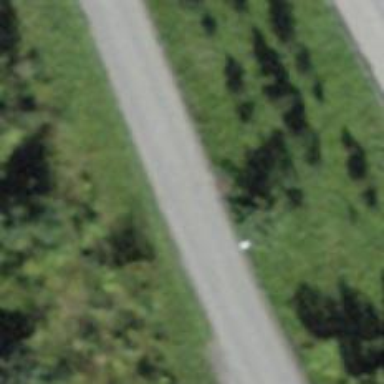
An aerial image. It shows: Unclassified road with asphalt surface.